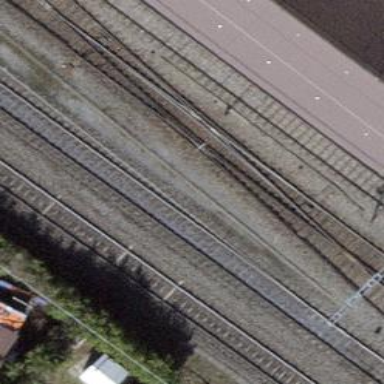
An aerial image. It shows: Railway switch.